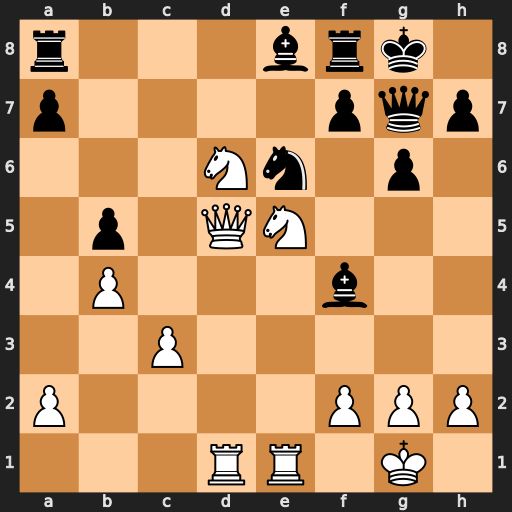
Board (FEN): r3brk1/p4pqp/3Nn1p1/1p1QN3/1P3b2/2P5/P4PPP/3RR1K1
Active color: w
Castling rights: -
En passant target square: -
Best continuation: Qxa8 Bxe5 Nxe8